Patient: sex M, age 64
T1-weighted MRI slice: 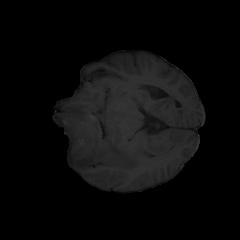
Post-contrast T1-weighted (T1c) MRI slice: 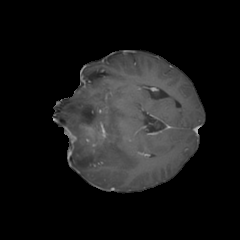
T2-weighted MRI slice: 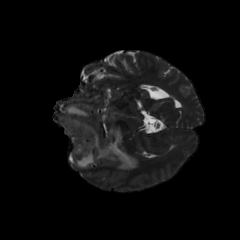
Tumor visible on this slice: yes
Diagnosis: Astrocytoma, IDH-mutant
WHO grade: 3